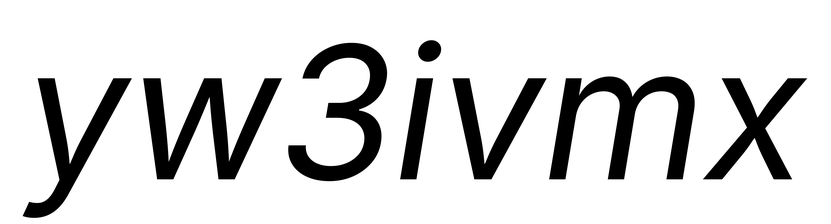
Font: Inter-Italic_Italic